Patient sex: F
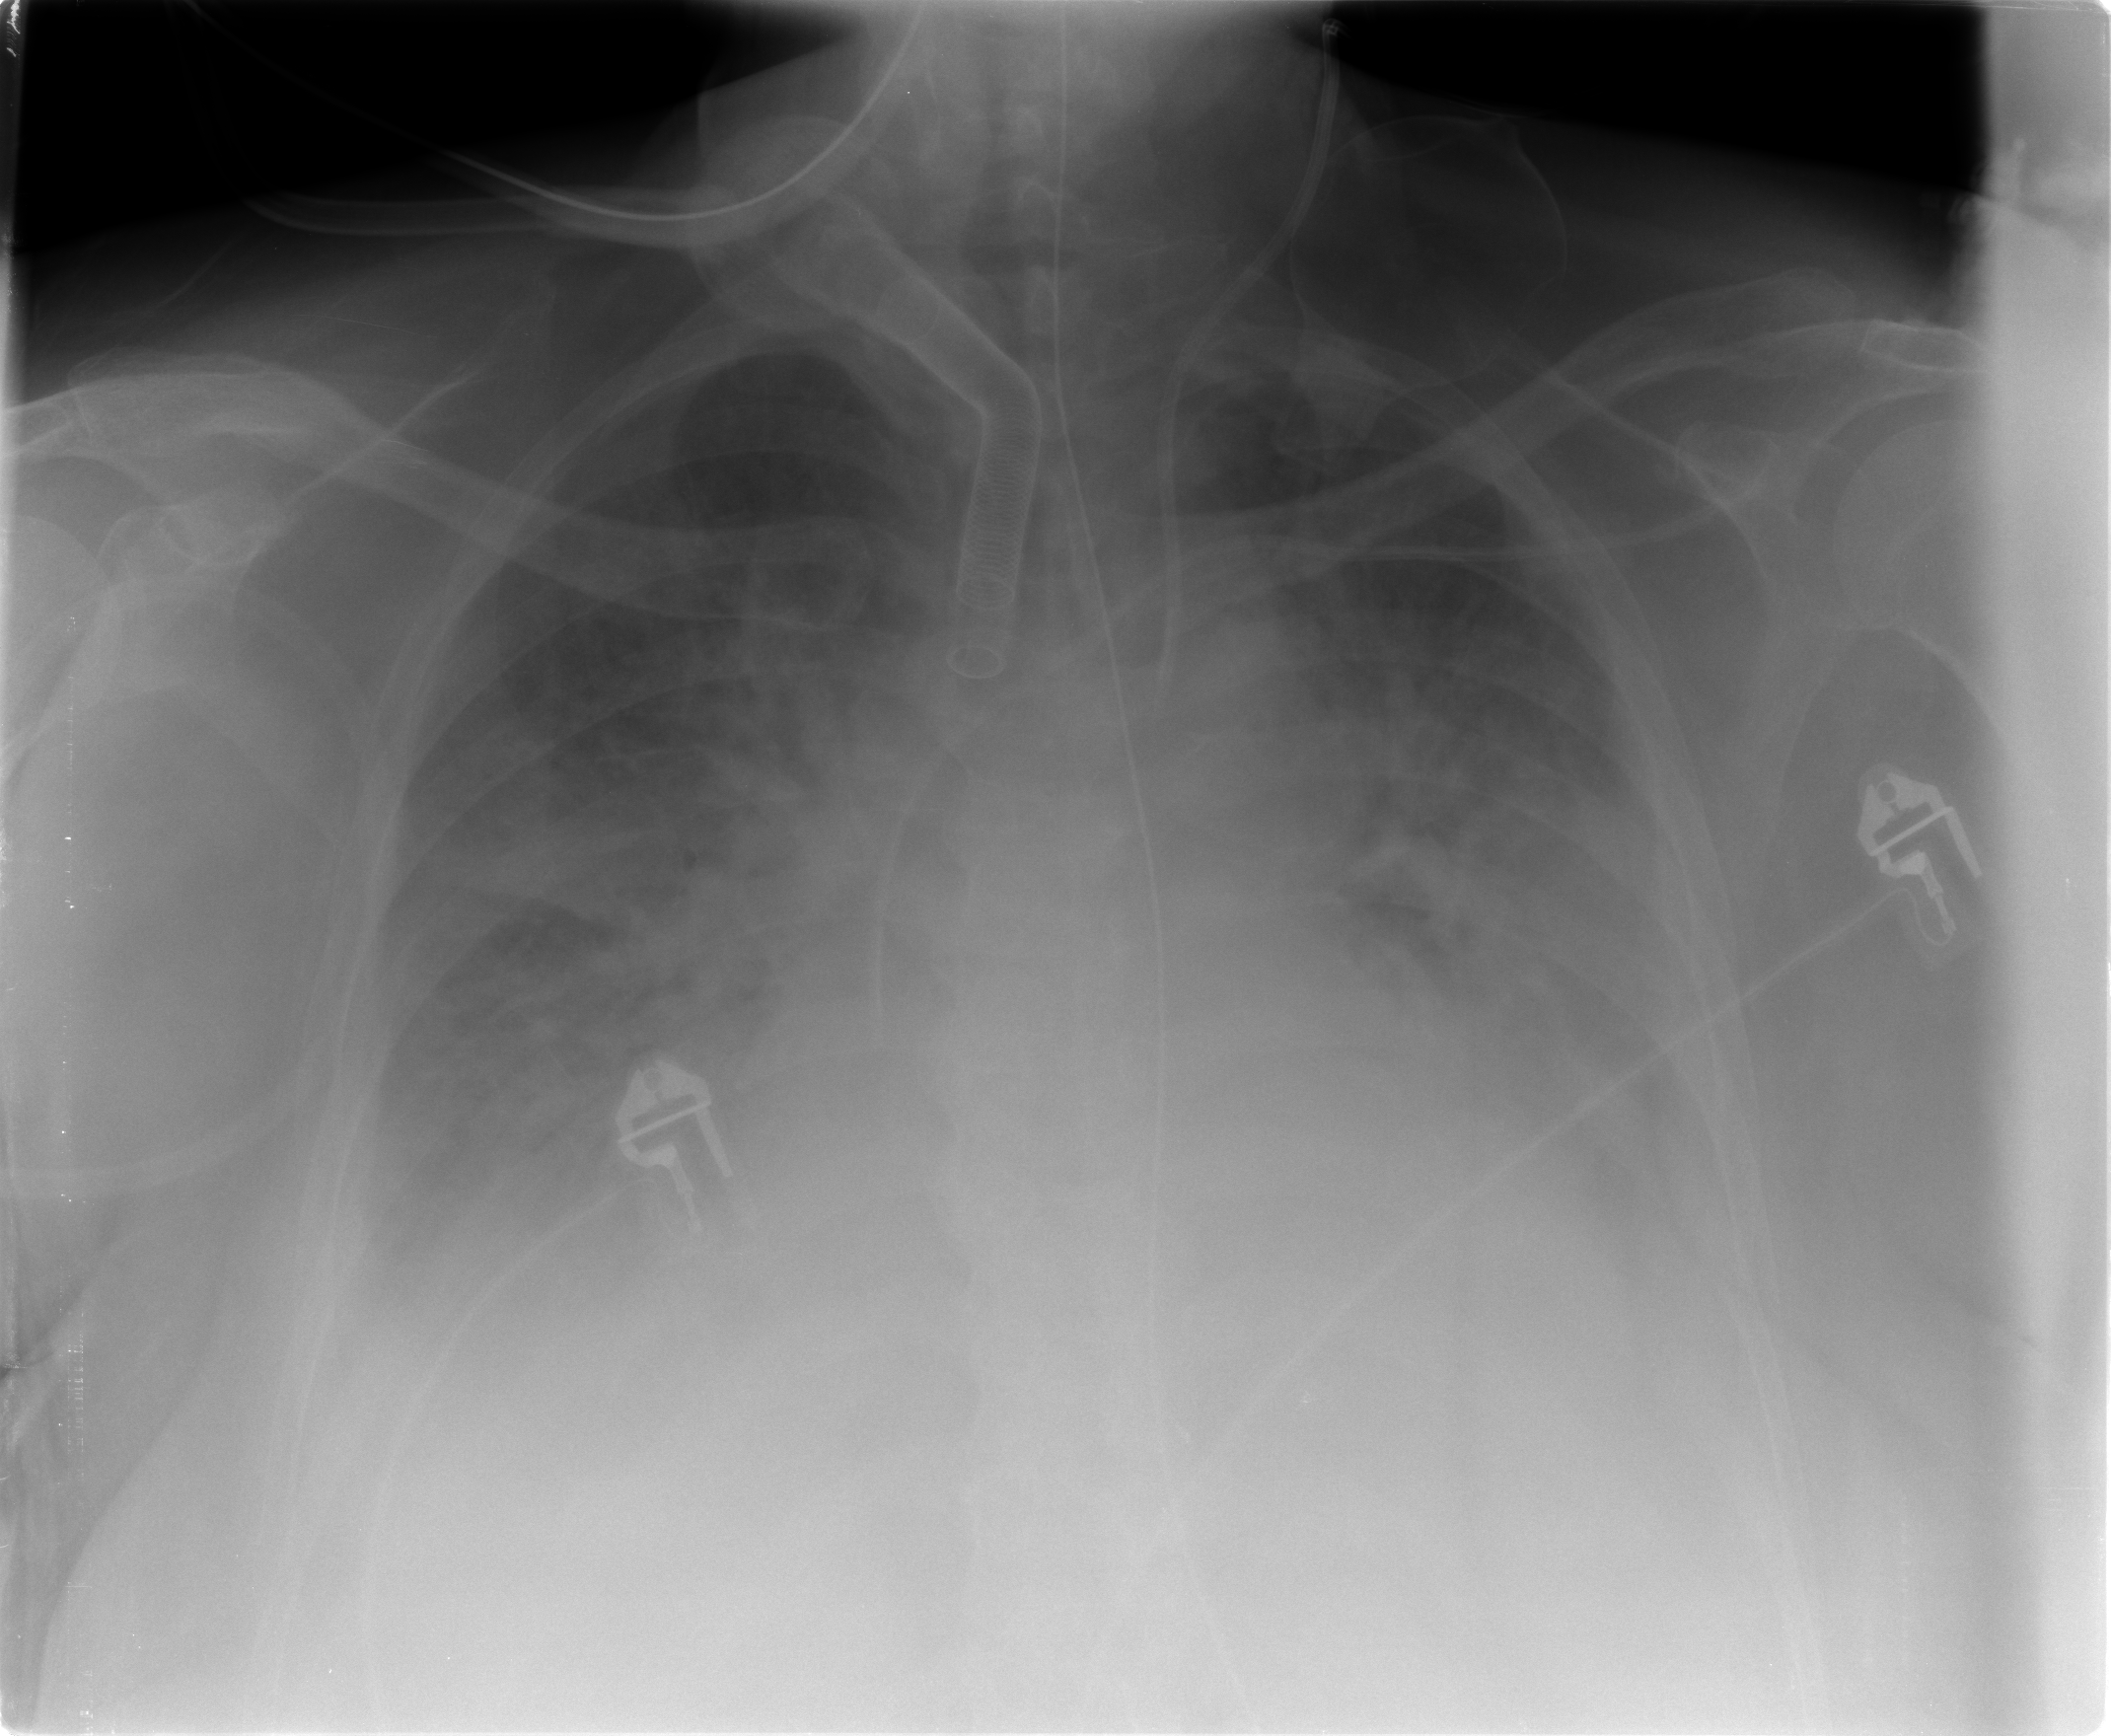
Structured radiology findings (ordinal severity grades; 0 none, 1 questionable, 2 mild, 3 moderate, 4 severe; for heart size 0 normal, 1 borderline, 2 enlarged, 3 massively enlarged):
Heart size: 0
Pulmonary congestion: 4
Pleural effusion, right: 3
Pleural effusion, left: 3
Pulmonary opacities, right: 3
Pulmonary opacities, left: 3
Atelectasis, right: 3
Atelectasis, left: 3